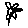
Label: flower